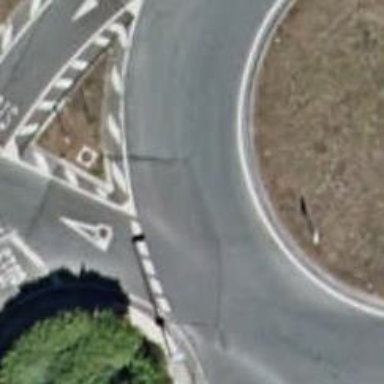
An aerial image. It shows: Road with "give way" sign.